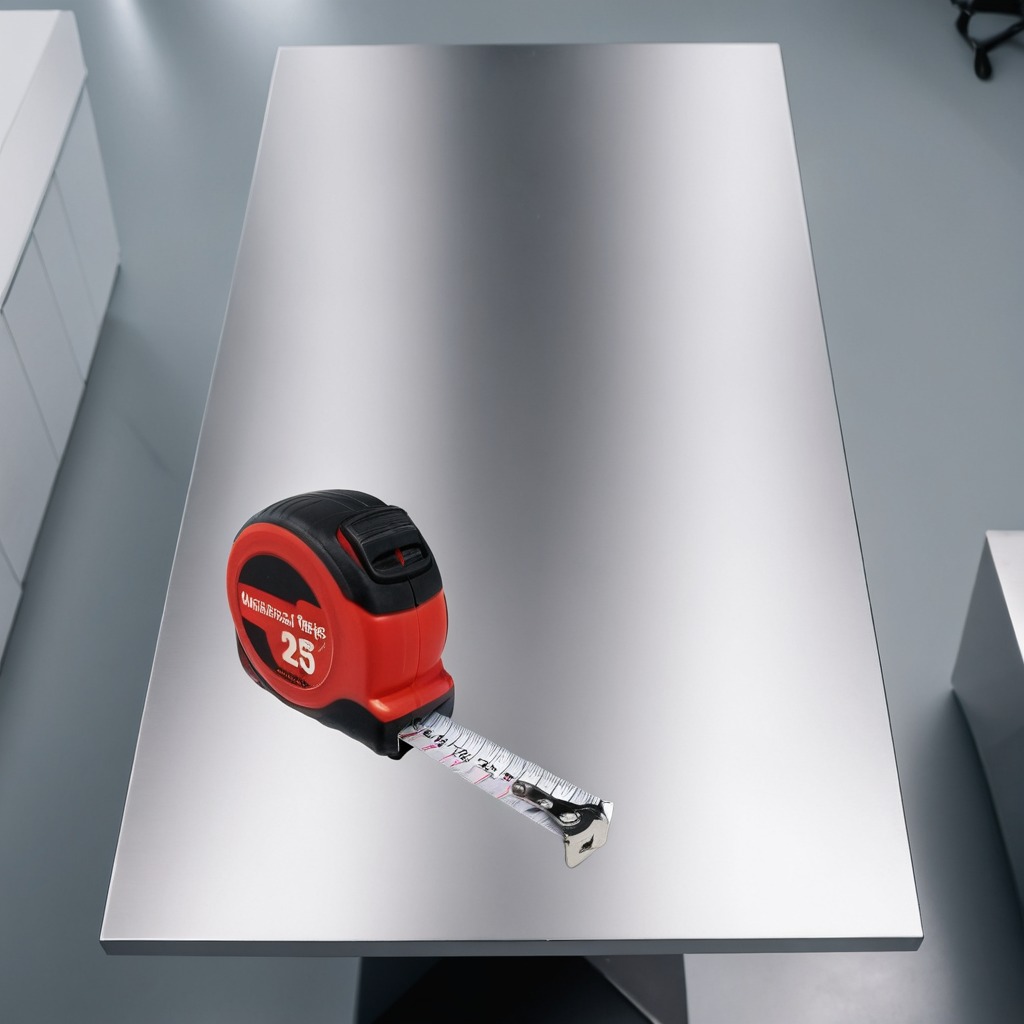
A measuring tape lies on the stainless steel table.